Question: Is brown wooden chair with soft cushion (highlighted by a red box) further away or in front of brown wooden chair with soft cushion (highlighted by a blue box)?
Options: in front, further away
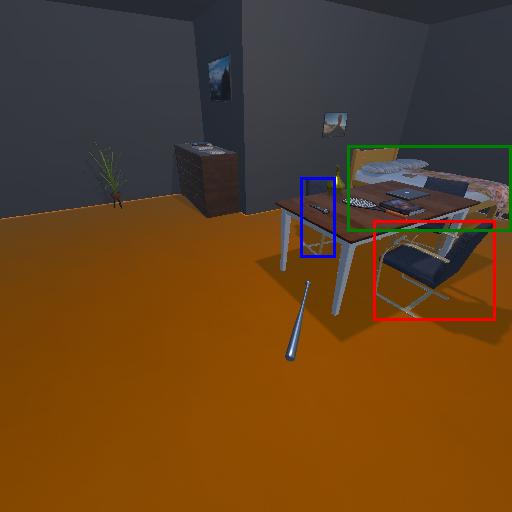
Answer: in front